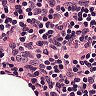
Metastatic tissue present: no